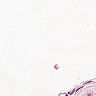
Metastatic tissue present: no